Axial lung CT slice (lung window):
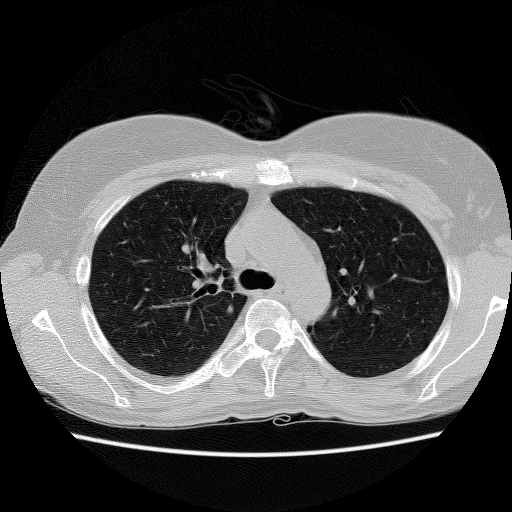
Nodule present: no